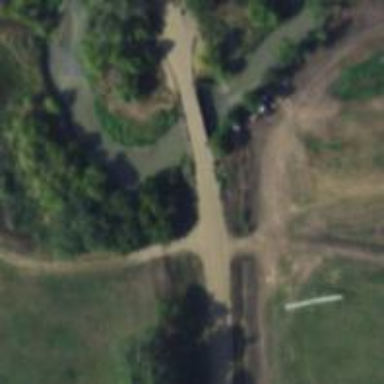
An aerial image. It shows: Residential road with bridge.